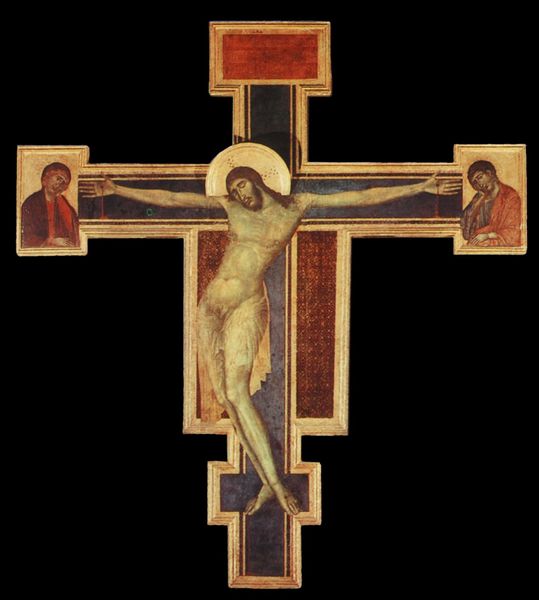
Titel: Kruzifix
Künstler: Cimabue
Institution: Florenz, Museum dell’Opera di Santa Croce
Schlagwörter: blau, schwarz, weiss, rot, tuch, johannes, trauer, porträt, gold, mutter, vater, locken, italien, nagel, blut, kreuz, heiligenschein, nimbus, christus, jesus, kreuzigung, kruzifix, maria, goldgrund, josef, giotto